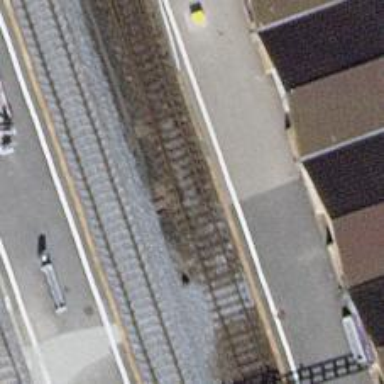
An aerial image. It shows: Railway switch.